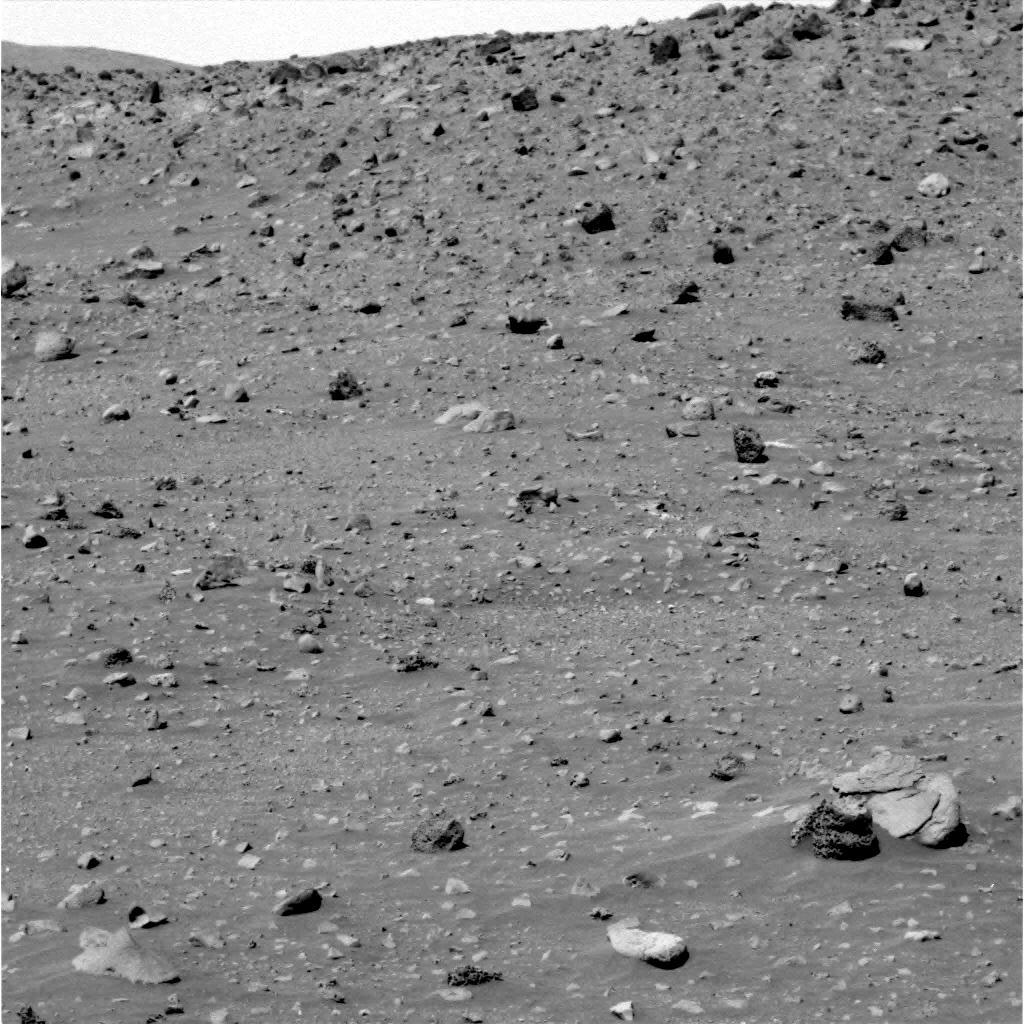
Terrain classes present: Gravel / Sand / Soil, Rock, Sky / Distant Mountains